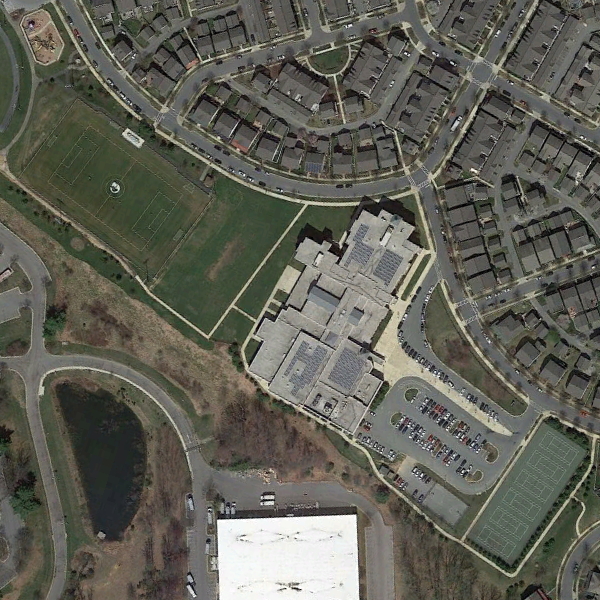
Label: School